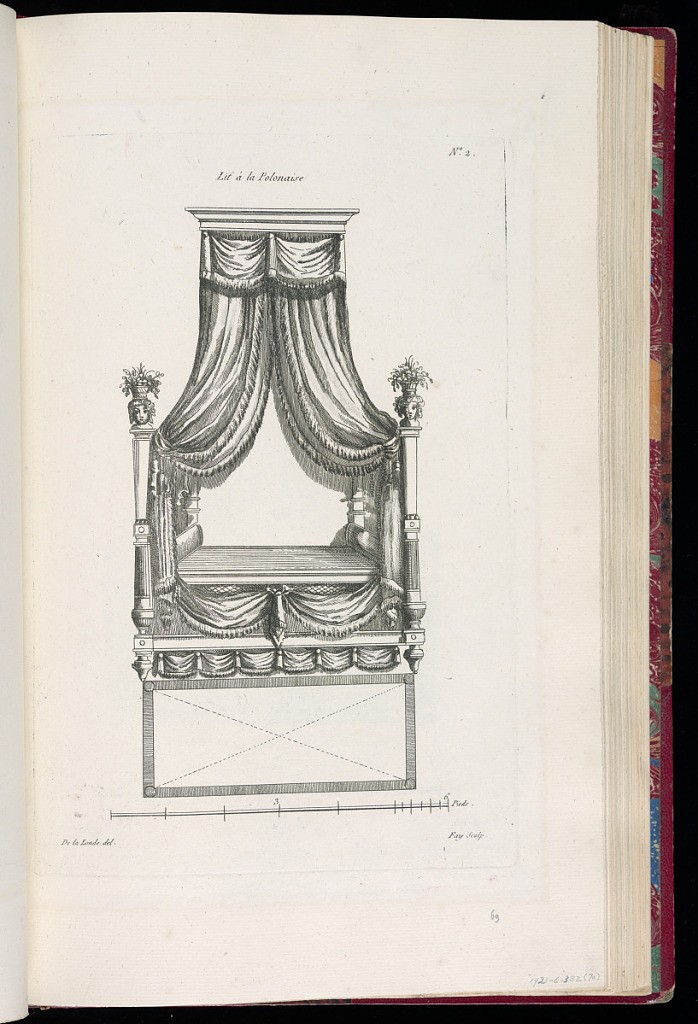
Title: Lit à la Polonaise
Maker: Richard de Lalonde, French, active 1780–96
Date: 1780-1789
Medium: Etching on off-white laid paper
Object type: Print
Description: Elevation and plan of a bed with a canopy, decorated with drapery and bouquets of flowers in urns shaped like heads. The plate is signed and numbered.